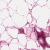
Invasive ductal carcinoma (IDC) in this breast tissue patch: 0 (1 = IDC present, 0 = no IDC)